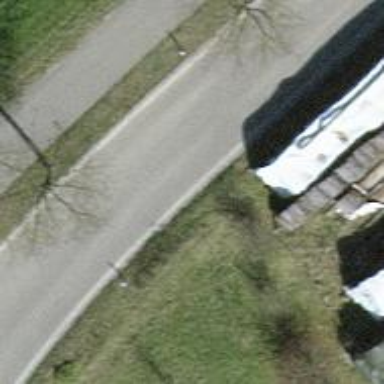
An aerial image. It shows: Tertiary road with asphalt surface.